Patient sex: M
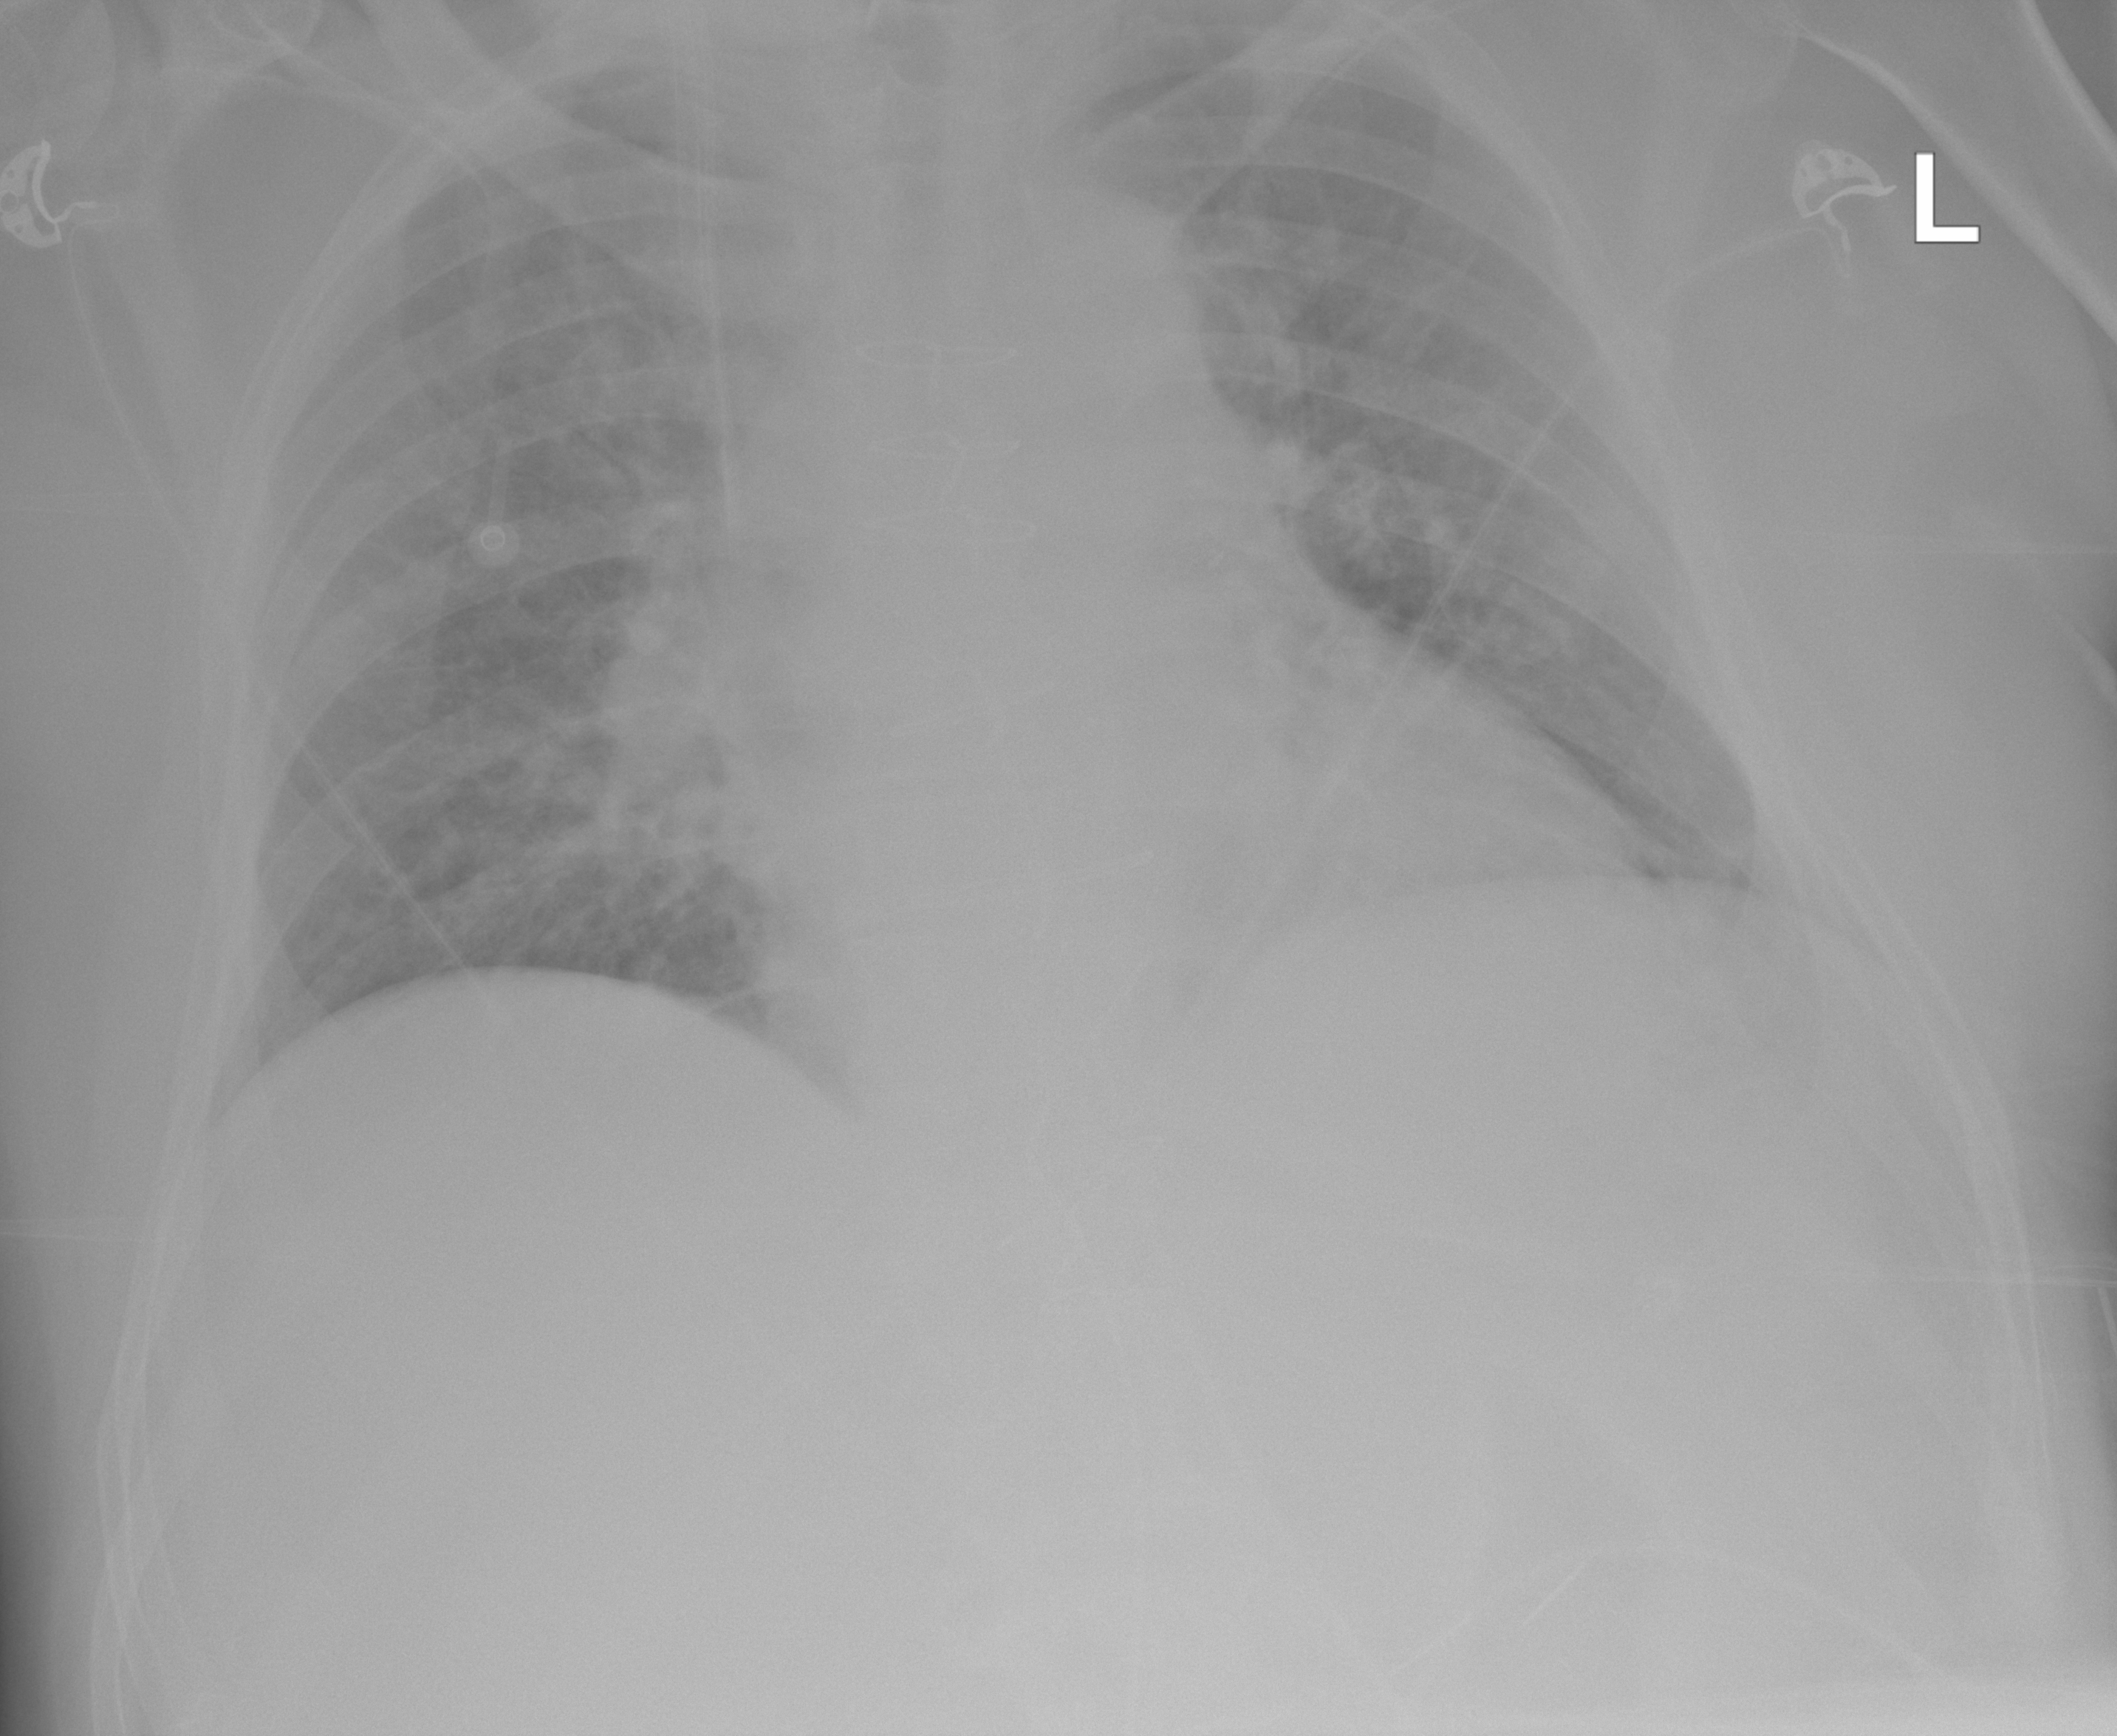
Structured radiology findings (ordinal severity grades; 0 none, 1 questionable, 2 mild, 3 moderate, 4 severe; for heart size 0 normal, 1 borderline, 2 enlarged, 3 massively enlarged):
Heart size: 1
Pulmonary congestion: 2
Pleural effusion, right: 0
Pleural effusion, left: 0
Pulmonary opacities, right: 2
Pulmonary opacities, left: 2
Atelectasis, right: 0
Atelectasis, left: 0